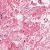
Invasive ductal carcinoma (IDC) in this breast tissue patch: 0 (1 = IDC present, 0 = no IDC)